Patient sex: M
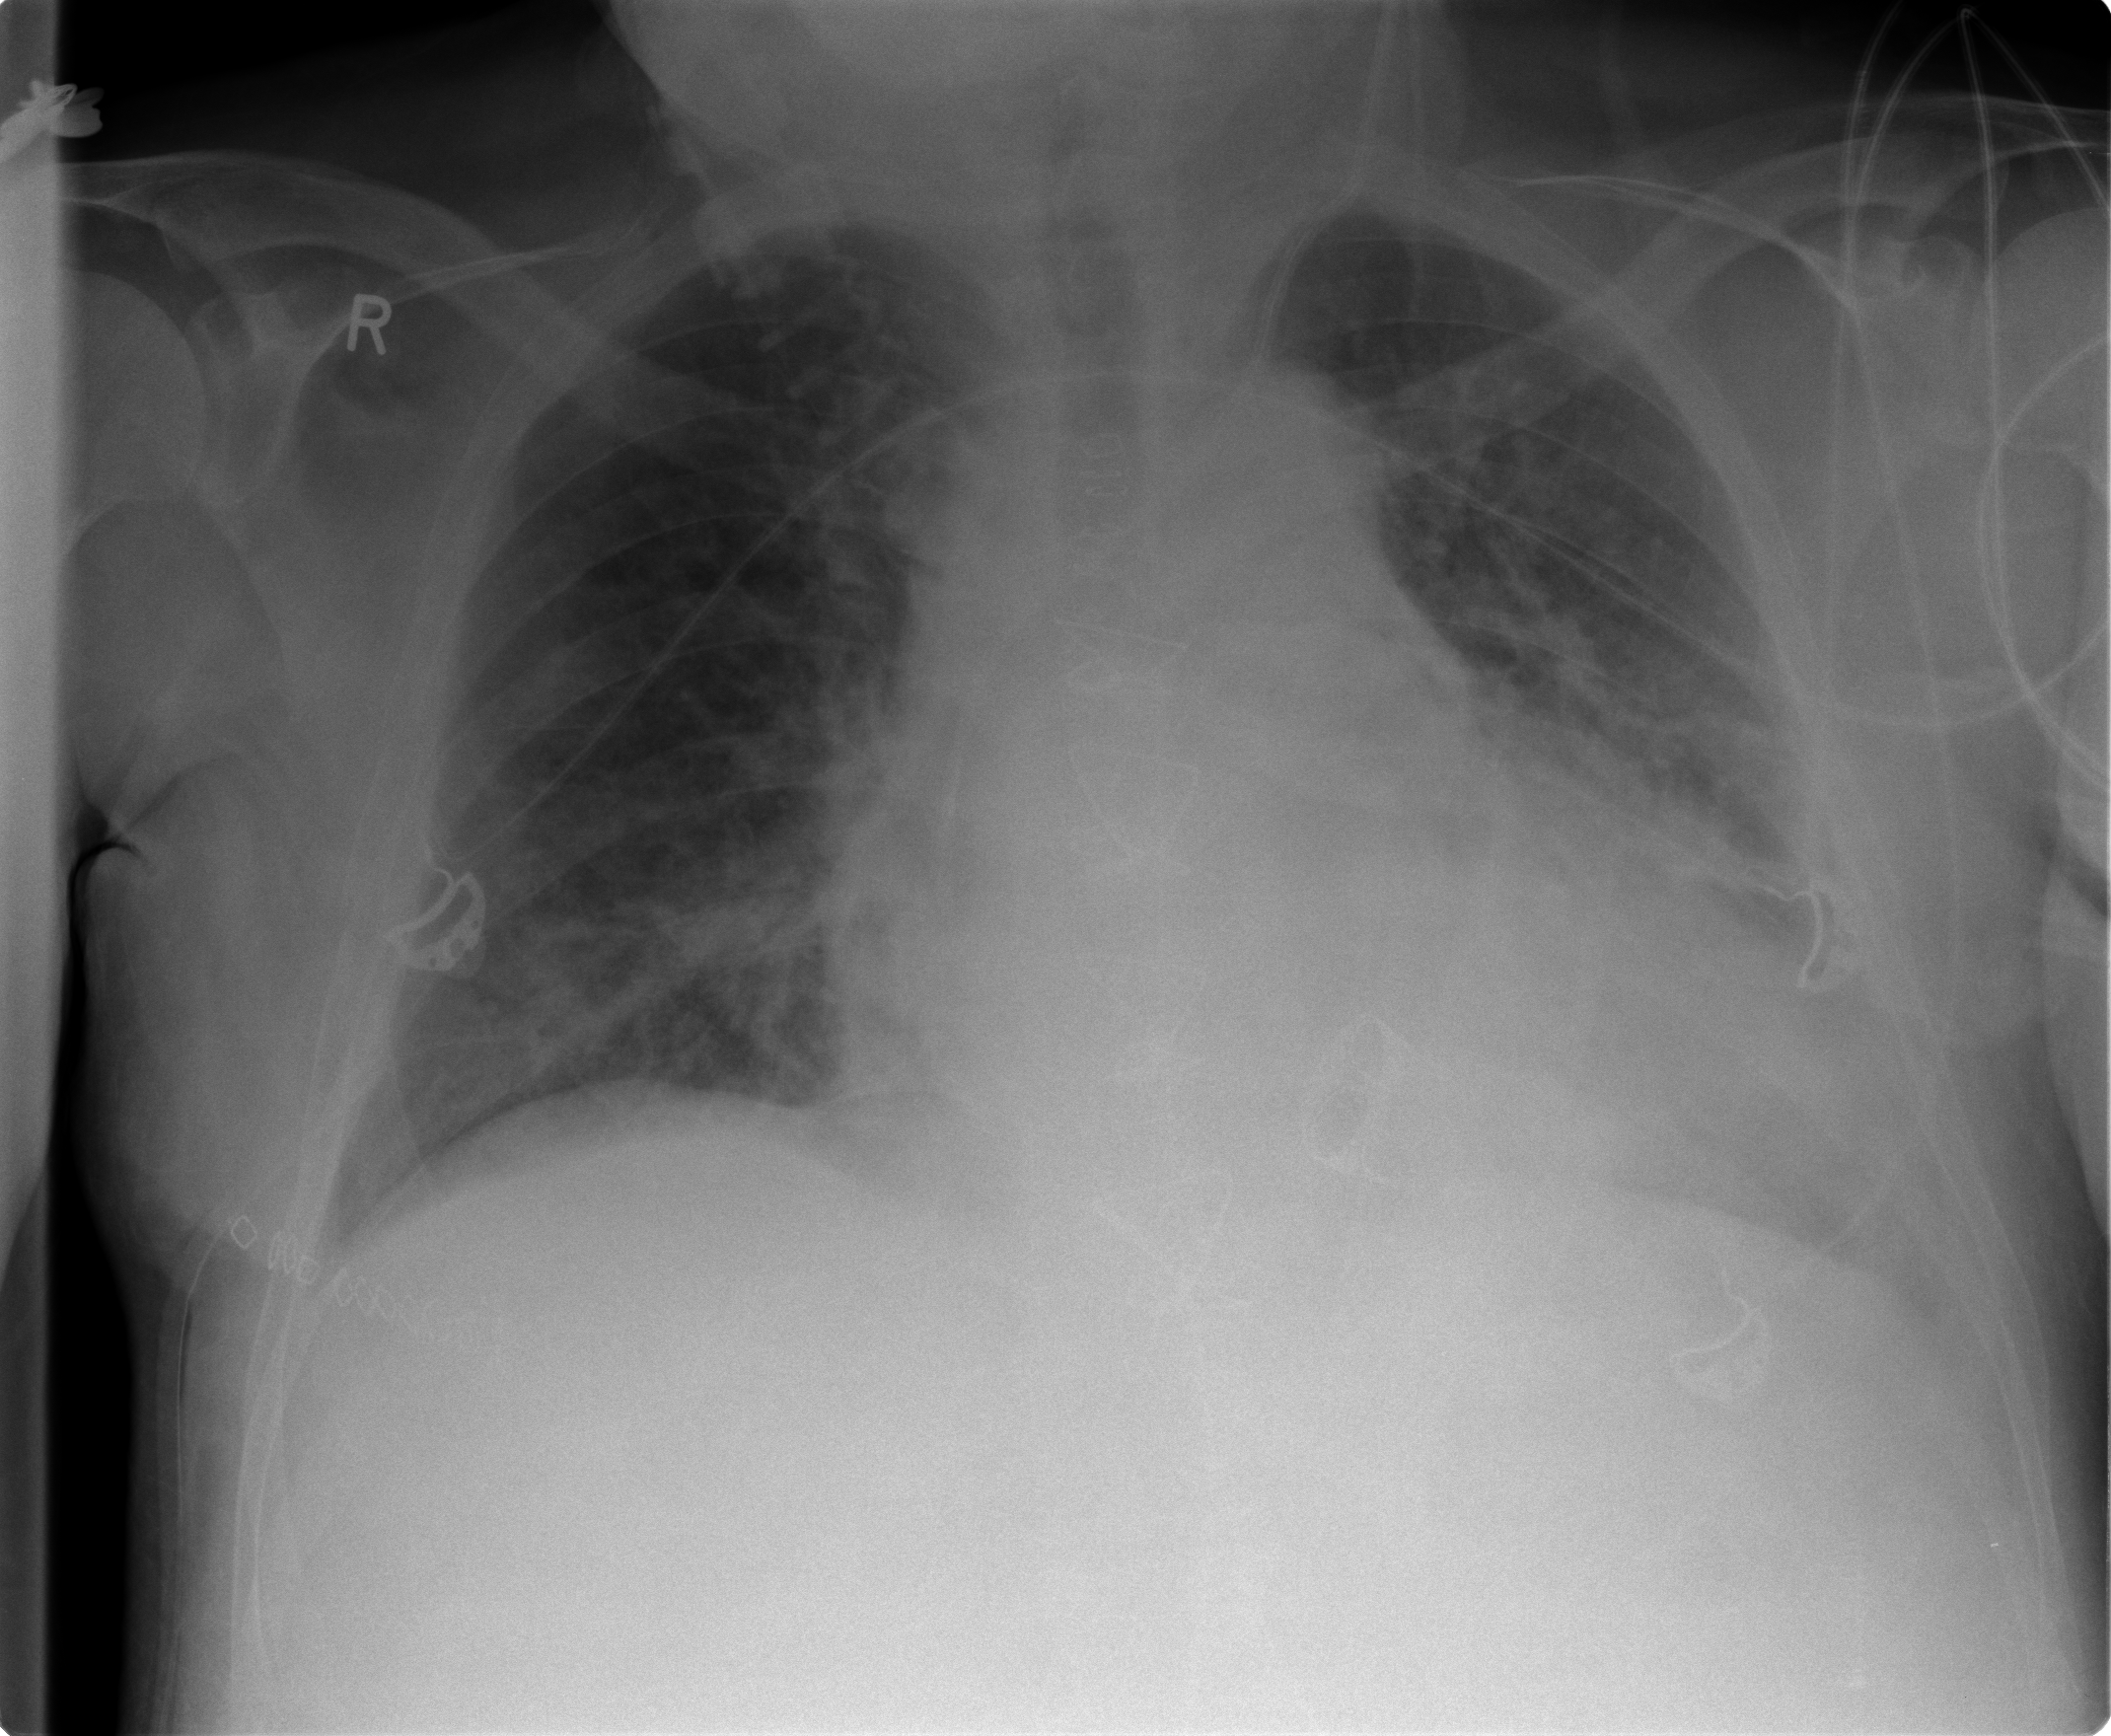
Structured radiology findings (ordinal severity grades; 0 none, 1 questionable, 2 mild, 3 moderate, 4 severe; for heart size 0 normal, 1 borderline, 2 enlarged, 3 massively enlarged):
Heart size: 3
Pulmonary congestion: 3
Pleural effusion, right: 0
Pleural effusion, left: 2
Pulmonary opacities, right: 2
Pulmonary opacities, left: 2
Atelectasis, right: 0
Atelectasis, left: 2